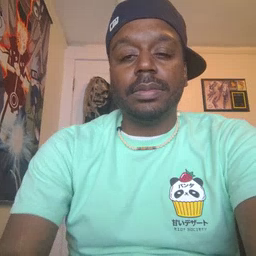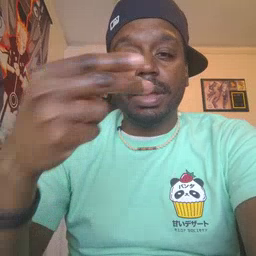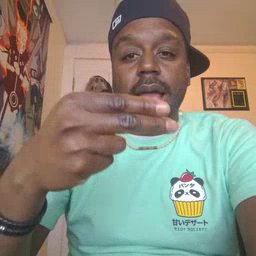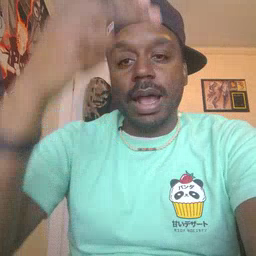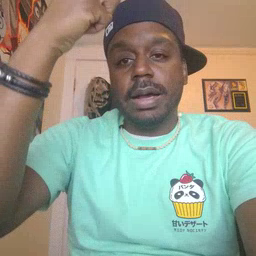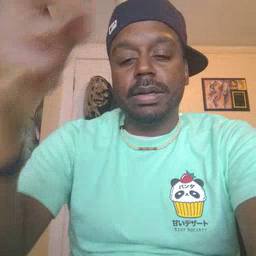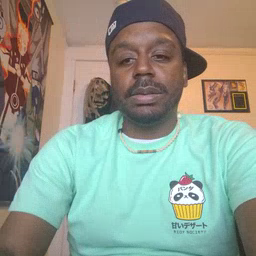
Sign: high